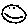
Label: smiley face